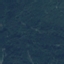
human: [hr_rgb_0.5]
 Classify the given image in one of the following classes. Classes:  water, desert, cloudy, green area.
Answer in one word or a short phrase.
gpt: green area